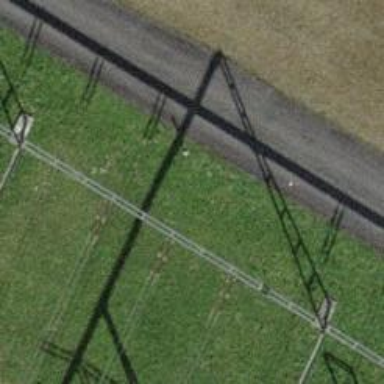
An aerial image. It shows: Insulator used in power equipment.